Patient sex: M
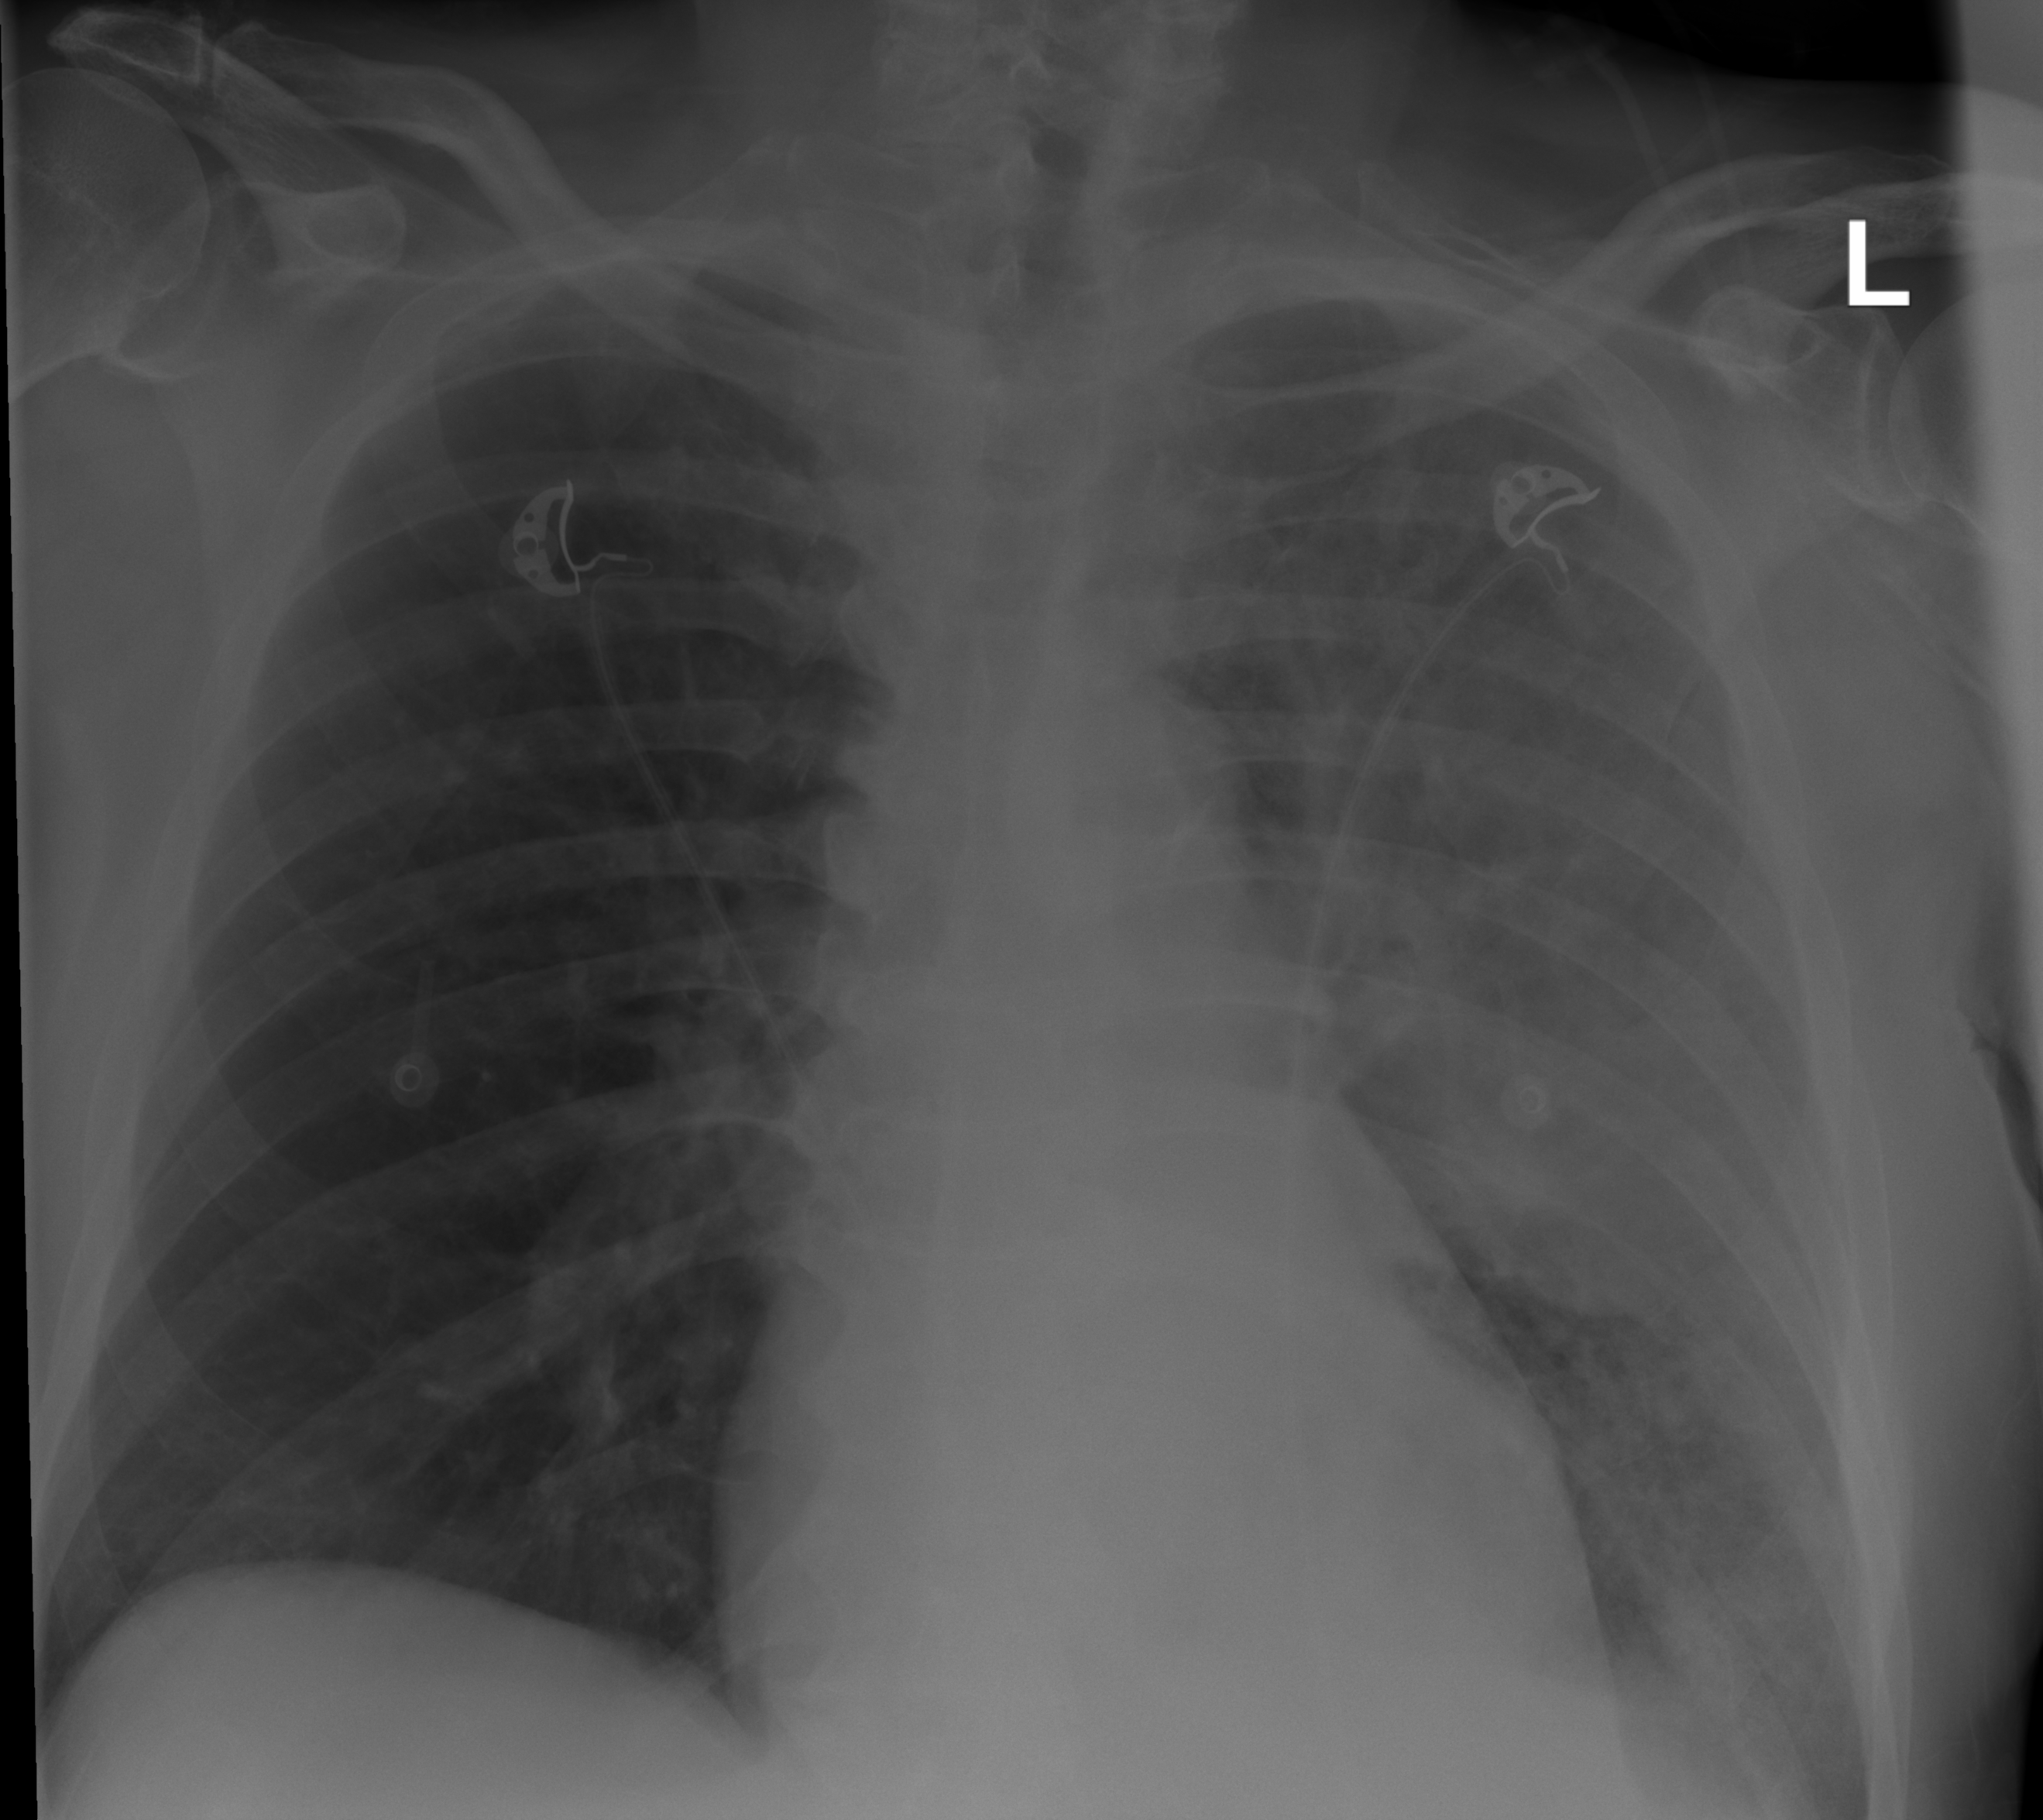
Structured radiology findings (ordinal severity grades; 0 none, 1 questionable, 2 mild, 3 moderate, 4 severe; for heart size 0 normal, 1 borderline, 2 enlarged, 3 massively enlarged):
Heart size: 0
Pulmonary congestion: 0
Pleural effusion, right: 0
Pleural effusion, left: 2
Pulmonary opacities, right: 0
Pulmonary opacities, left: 3
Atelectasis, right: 0
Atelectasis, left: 2